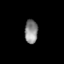
Tissue: prostate
Cell type: T cells
Senescence score: 0.3171
Nuclear area (px): 305
Mean DAPI intensity: 136.705